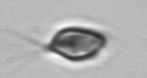
Label: Chrysochromulina